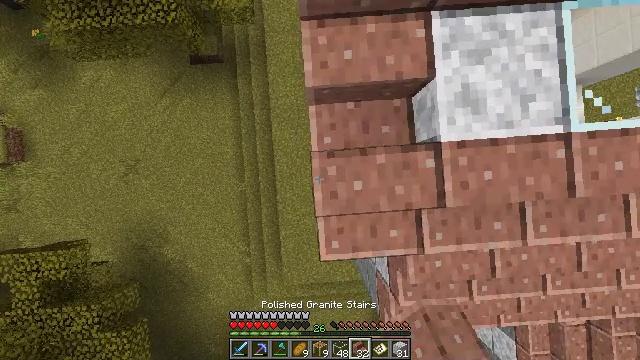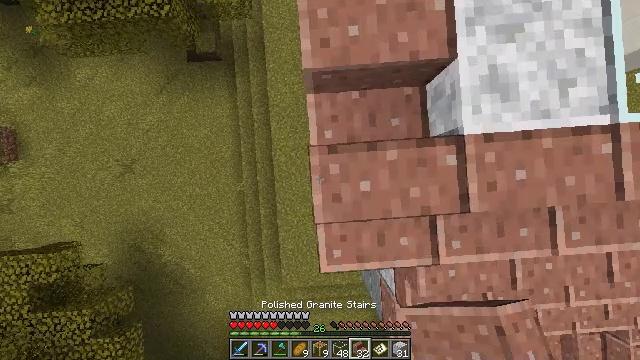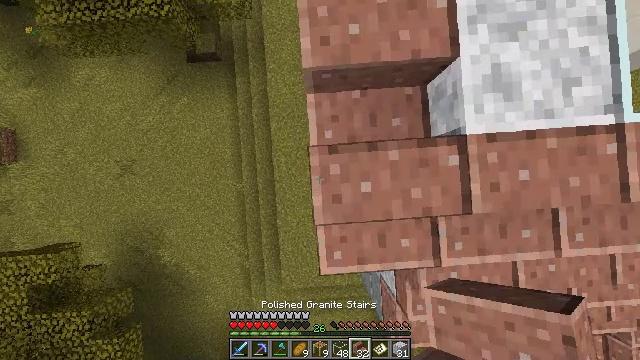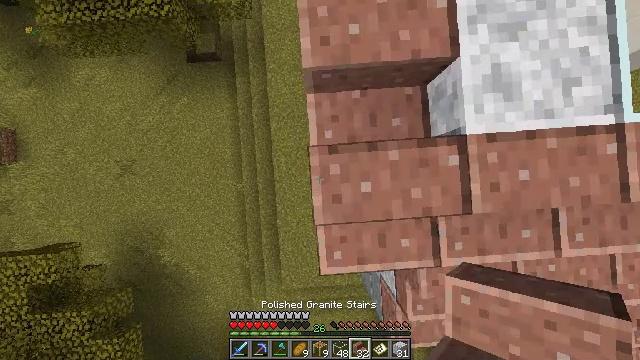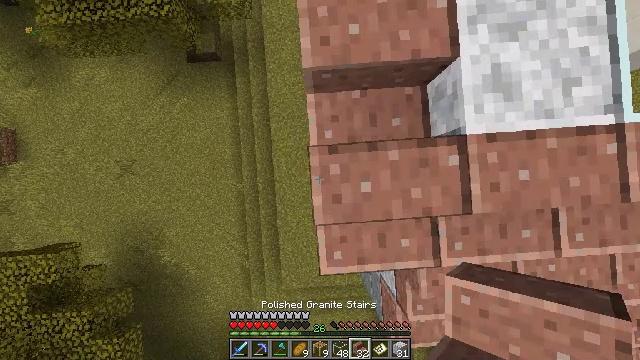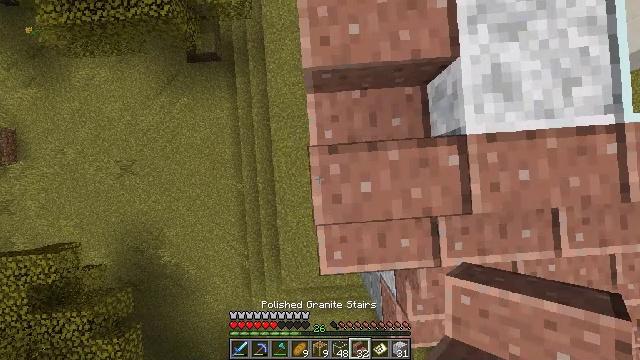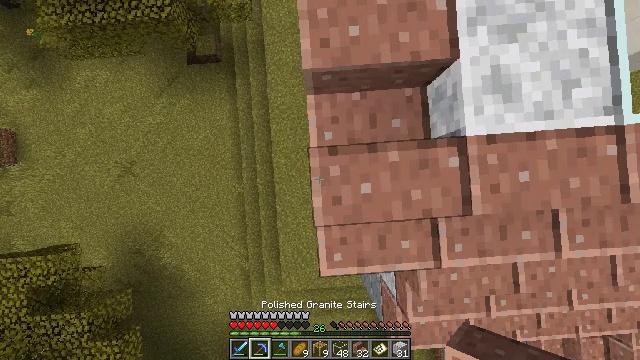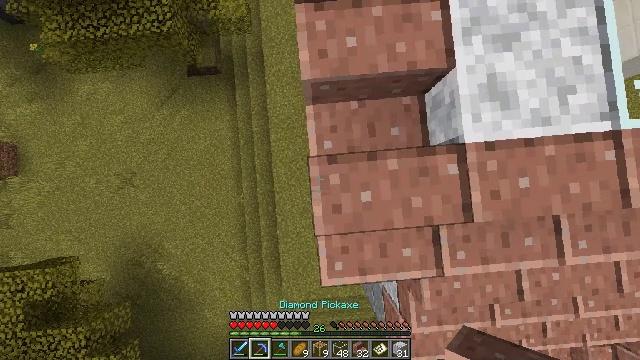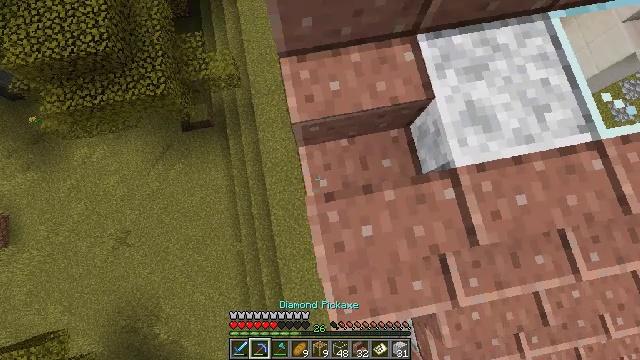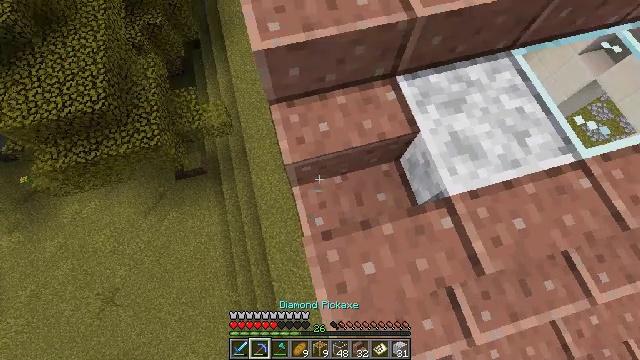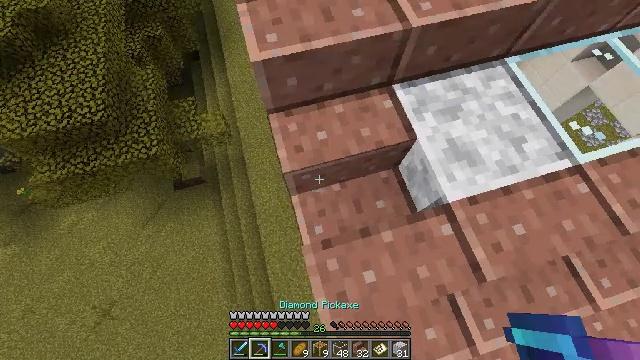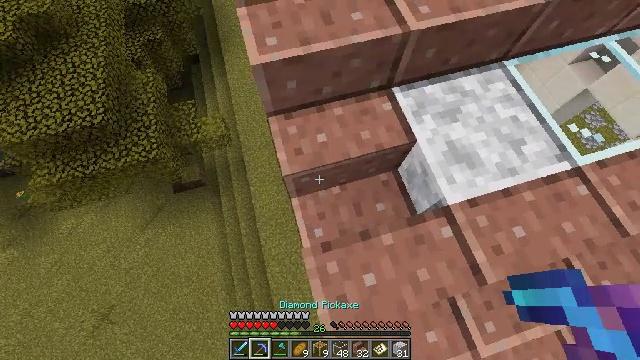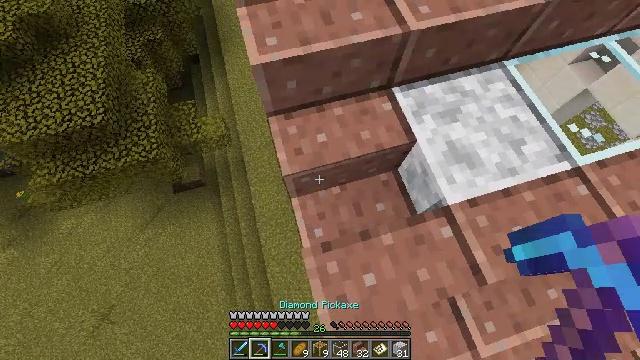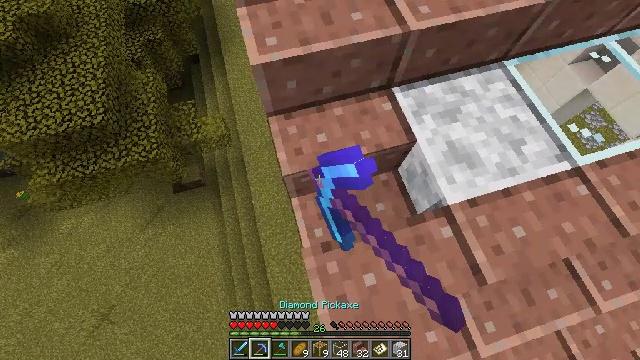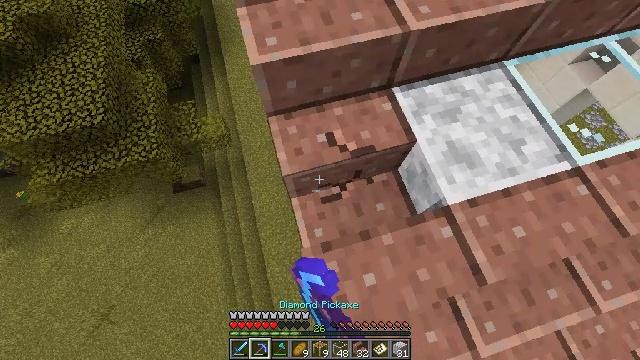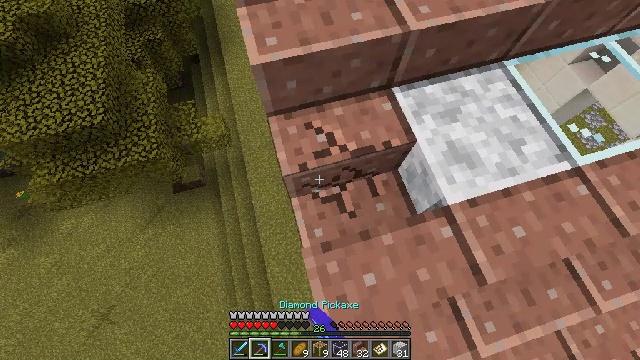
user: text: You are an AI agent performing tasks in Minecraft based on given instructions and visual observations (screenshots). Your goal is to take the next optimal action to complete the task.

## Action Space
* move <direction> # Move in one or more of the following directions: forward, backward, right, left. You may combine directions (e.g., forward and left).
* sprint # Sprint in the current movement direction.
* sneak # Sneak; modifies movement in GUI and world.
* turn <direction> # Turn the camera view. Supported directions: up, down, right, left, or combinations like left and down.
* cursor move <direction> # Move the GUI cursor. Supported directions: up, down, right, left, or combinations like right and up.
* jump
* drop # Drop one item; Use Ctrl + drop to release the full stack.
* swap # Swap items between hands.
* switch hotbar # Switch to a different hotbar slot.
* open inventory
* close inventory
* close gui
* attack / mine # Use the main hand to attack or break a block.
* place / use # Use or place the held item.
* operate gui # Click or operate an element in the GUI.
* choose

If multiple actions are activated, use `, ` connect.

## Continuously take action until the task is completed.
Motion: motion action
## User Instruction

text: Use a pickaxe to mine polished granite stairs.
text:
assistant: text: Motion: no_op
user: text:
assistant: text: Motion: no_op
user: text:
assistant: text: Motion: no_op
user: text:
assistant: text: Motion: no_op
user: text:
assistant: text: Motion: no_op
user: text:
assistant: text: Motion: switch to hotbar 2
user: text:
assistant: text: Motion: turn up, switch to hotbar 2
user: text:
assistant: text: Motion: turn right and up, switch to hotbar 2
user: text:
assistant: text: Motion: turn right and up
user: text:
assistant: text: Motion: turn up
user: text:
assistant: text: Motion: no_op
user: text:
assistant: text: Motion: attack / mine
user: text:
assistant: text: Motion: attack / mine
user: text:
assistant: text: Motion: attack / mine
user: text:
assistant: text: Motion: attack / mine
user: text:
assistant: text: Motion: attack / mine
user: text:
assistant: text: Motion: attack / mine
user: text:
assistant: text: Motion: attack / mine
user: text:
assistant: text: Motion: attack / mine
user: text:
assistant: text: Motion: attack / mine
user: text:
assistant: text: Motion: attack / mine
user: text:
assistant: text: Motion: turn down, attack / mine
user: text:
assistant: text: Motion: turn down, attack / mine
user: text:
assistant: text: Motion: attack / mine
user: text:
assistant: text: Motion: attack / mine
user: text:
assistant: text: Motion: attack / mine
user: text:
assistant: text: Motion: attack / mine
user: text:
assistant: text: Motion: attack / mine
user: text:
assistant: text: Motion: attack / mine
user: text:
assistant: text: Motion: attack / mine